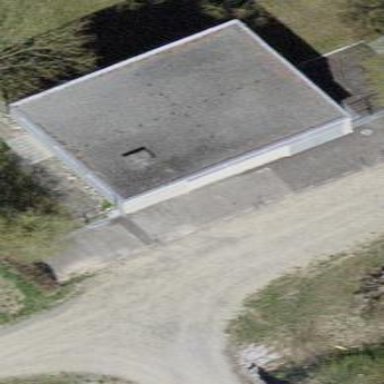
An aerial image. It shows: Service building next to water well.